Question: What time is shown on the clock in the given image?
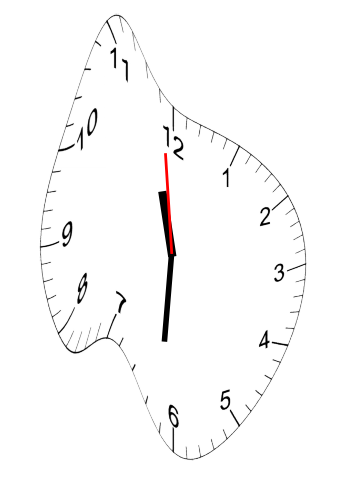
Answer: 11:30:59